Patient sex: F
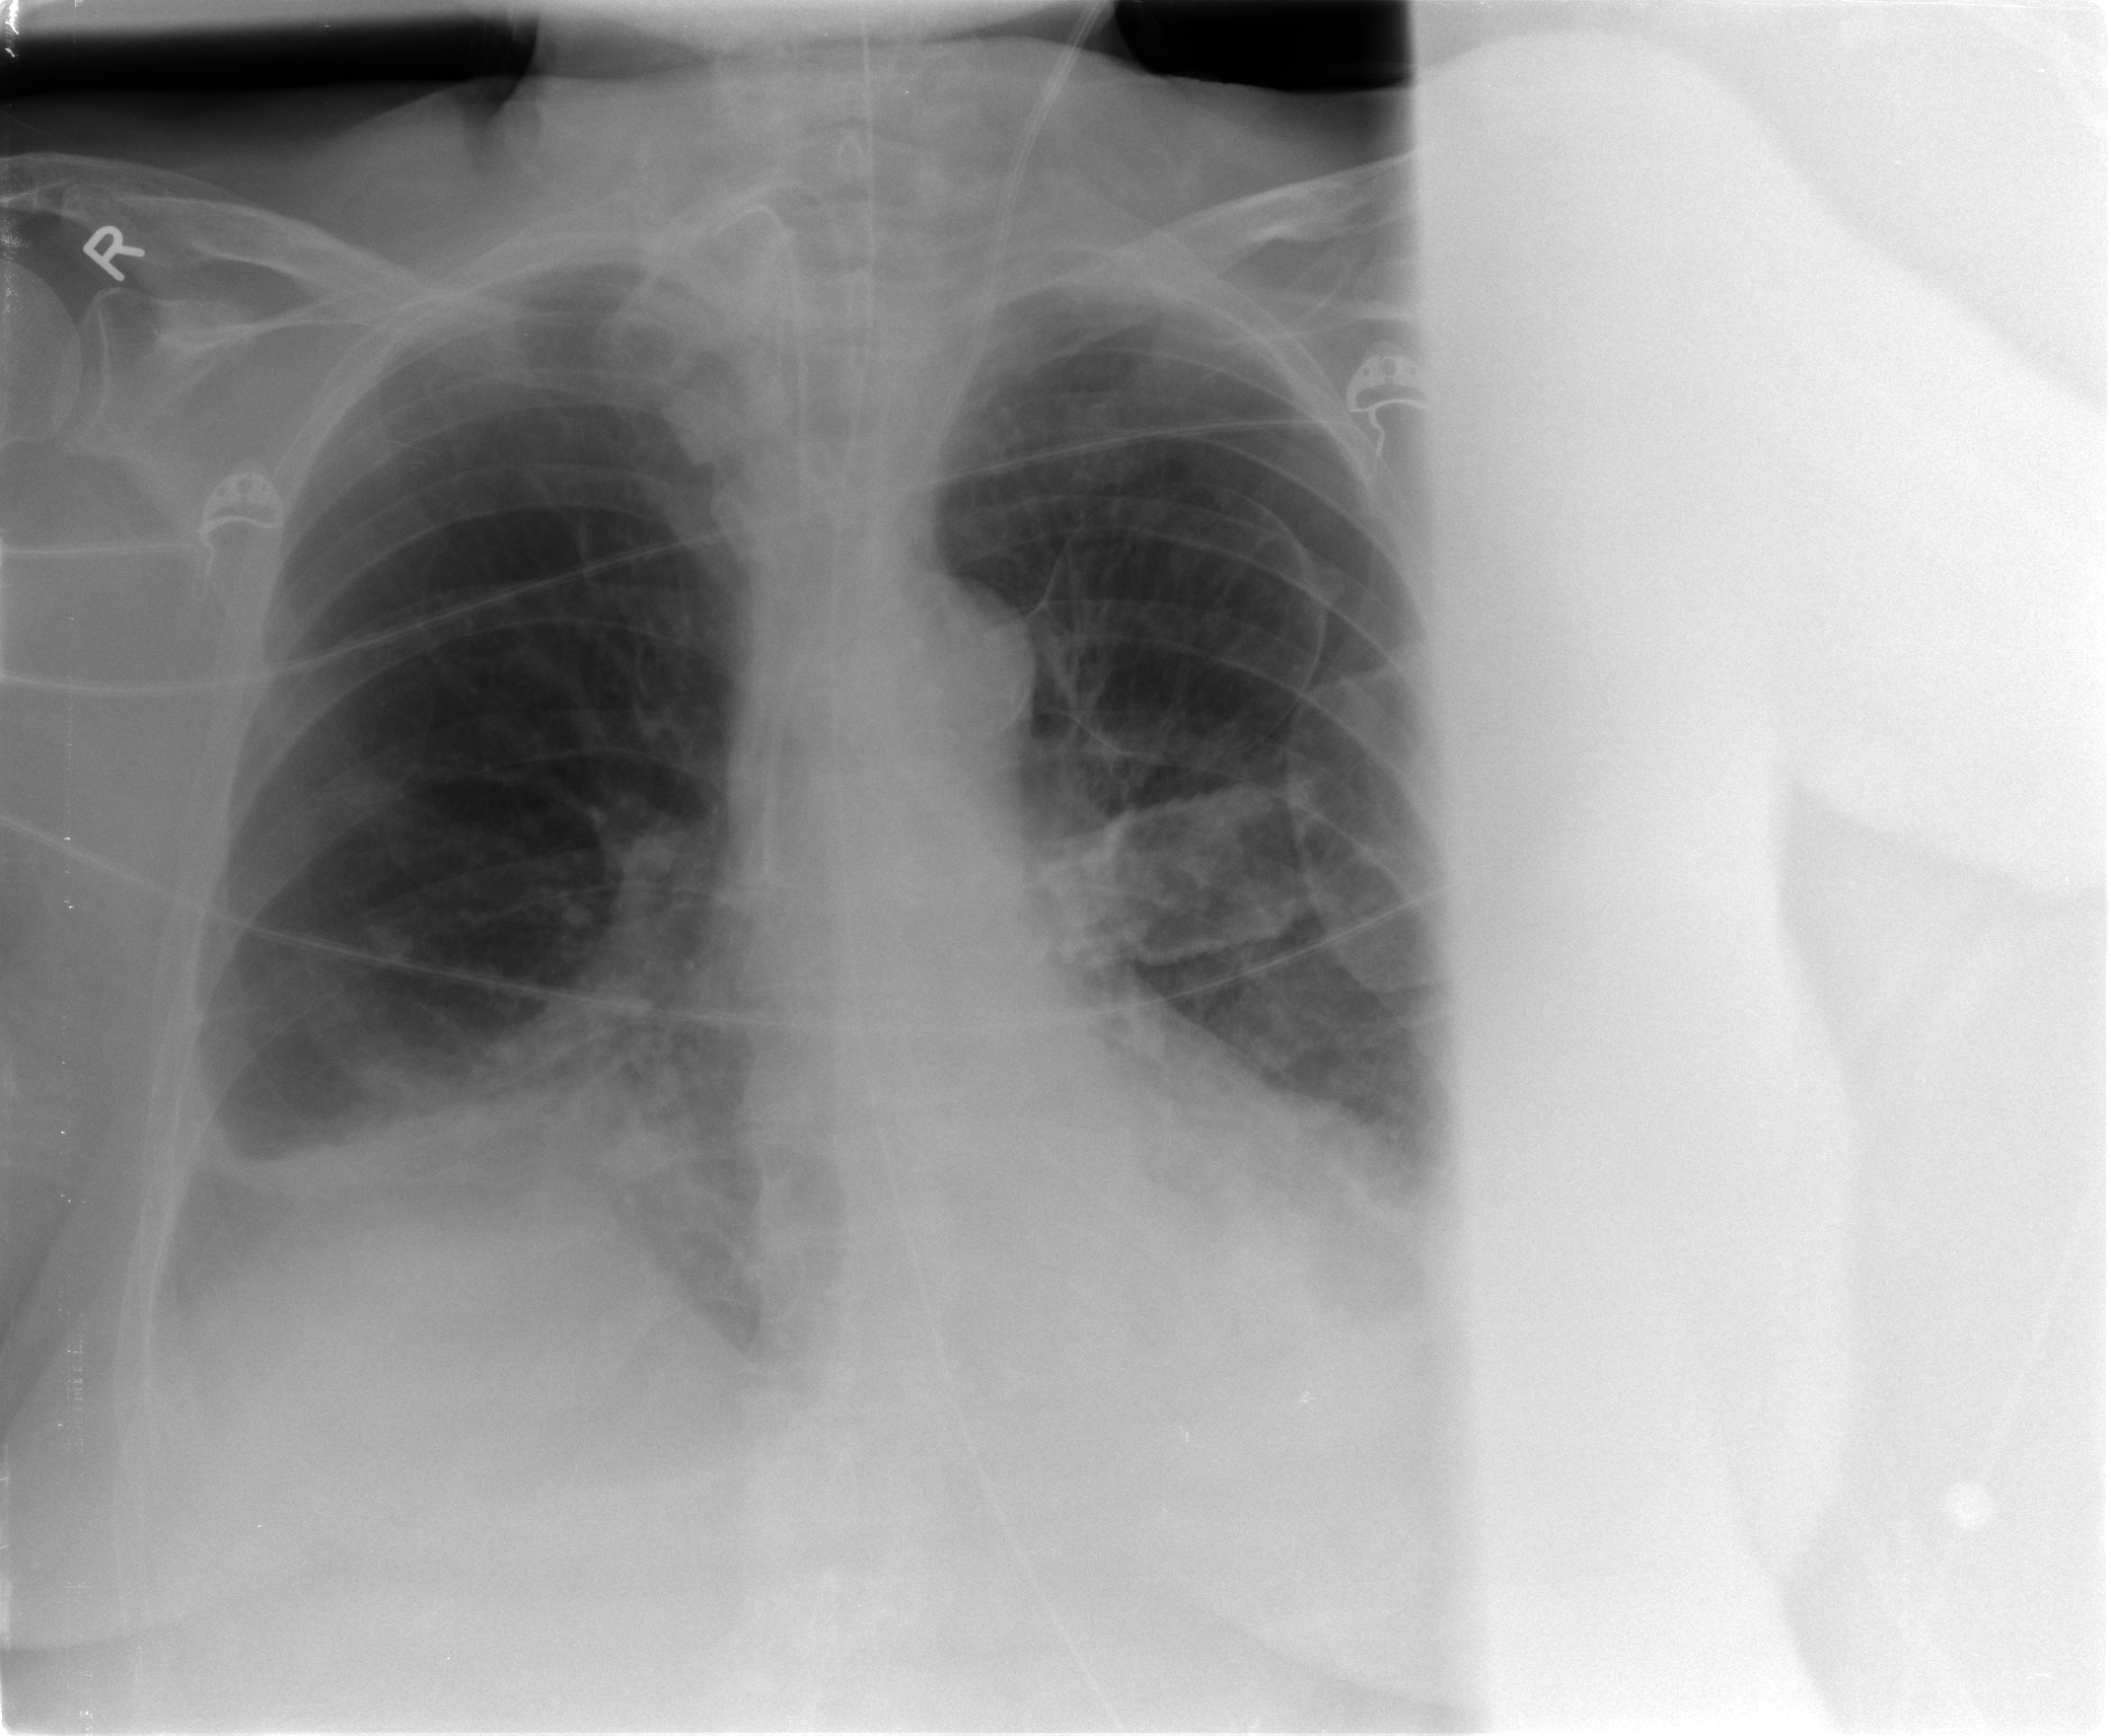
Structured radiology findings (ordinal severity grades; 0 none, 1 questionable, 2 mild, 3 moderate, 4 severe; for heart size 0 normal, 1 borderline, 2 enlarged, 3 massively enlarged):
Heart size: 2
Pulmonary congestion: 0
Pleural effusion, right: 2
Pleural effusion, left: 0
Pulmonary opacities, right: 1
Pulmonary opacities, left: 0
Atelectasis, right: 3
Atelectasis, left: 2